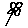
Label: flower